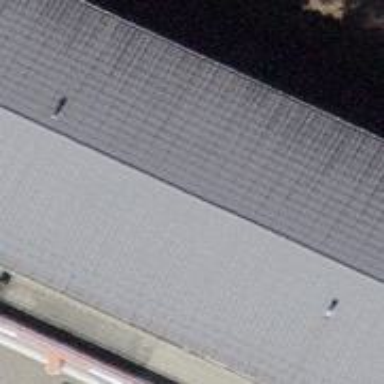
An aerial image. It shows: Industrial building in industrial area.